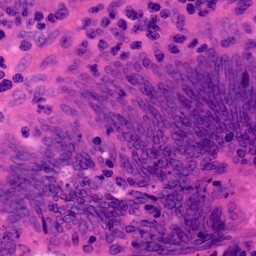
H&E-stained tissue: Colon